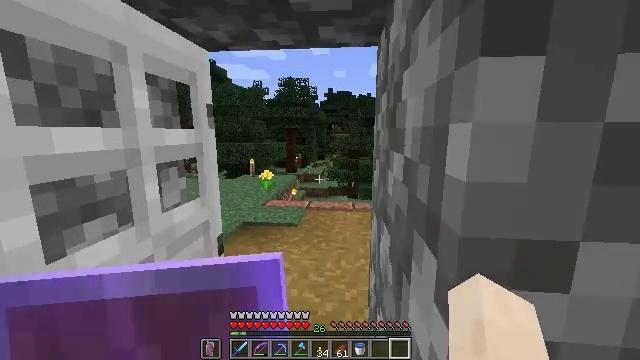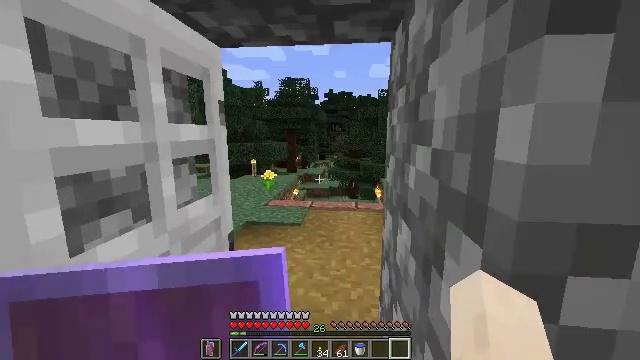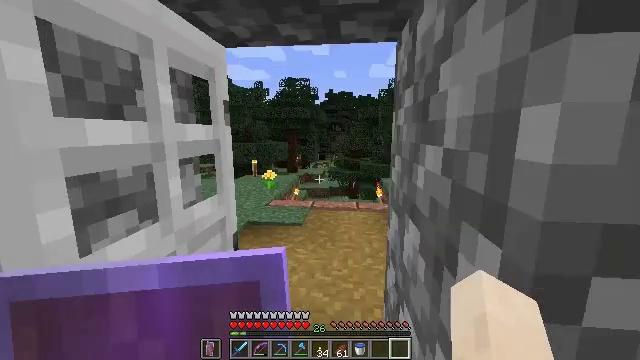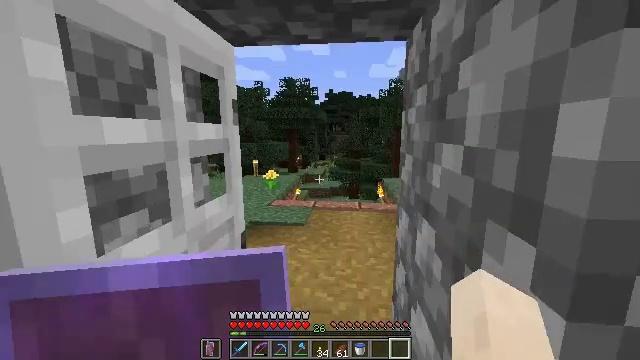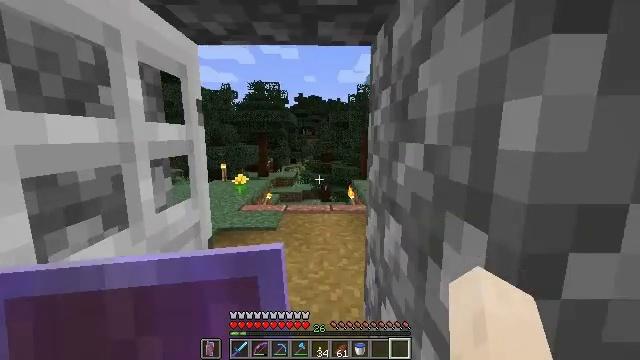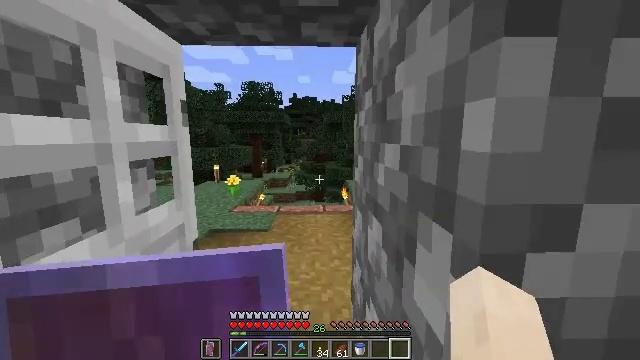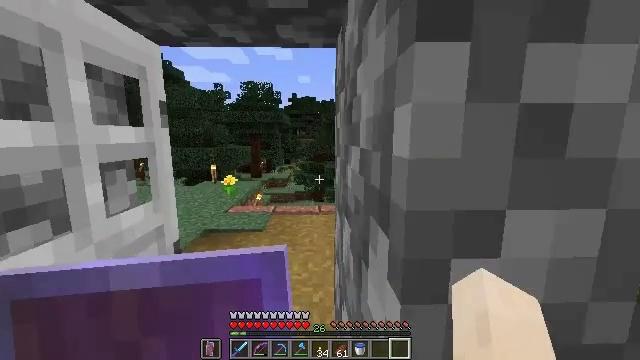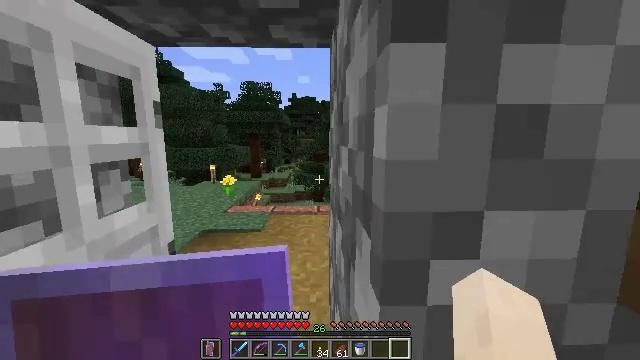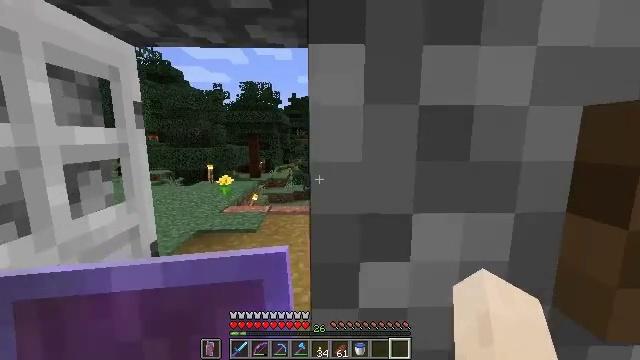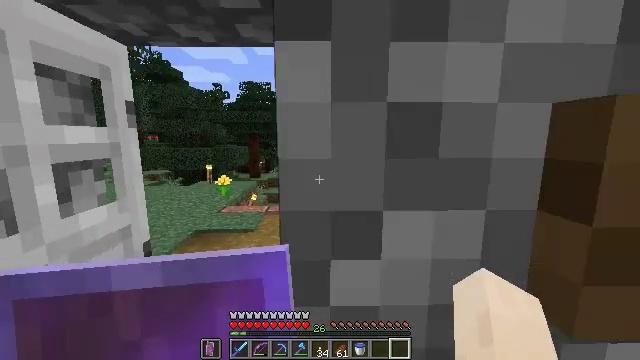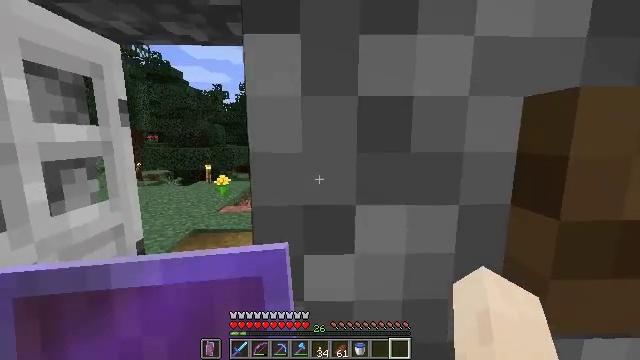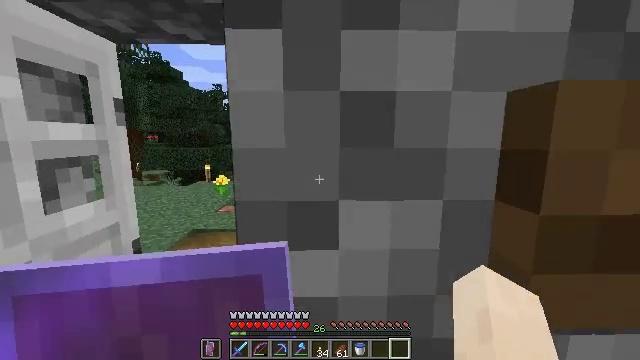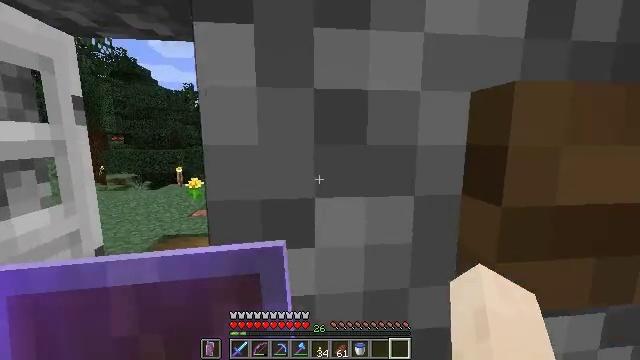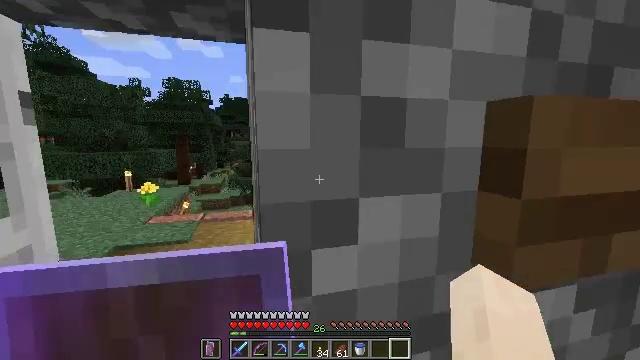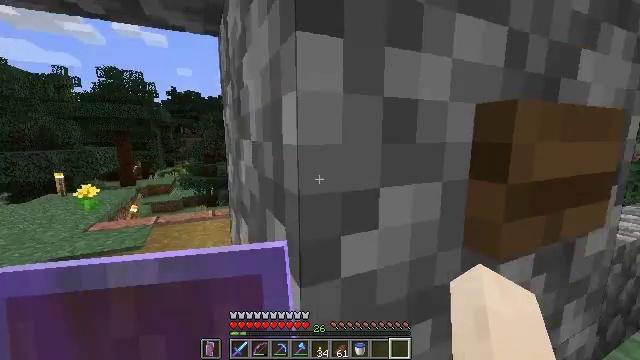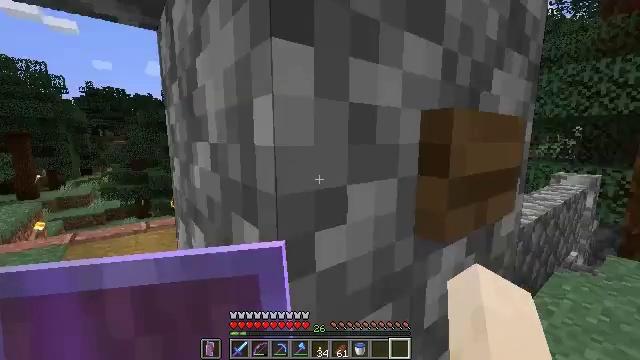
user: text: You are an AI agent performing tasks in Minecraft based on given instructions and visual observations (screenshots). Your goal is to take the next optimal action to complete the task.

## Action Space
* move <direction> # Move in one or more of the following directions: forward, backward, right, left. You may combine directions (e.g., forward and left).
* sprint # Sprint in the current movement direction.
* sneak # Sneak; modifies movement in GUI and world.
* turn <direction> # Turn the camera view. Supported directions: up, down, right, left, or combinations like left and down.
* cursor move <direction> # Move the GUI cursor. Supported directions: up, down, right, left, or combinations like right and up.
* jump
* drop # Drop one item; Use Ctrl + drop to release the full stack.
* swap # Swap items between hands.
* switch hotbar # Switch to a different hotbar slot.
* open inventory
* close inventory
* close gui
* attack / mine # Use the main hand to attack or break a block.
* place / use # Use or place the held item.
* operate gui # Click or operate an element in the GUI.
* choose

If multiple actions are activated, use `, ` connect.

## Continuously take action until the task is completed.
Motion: motion action
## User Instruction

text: Gather grass block for landscaping.
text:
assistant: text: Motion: move forward and move left
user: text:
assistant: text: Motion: move forward and move left
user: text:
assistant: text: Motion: move forward
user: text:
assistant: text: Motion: move forward, sprint, turn right
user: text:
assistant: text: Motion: move forward, sprint, turn right
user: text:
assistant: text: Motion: move forward, sprint
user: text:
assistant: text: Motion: move forward, sprint
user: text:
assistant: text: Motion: move forward, sprint
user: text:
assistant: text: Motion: move forward, sprint
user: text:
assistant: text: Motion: move forward
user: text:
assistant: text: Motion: move forward
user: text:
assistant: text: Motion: move forward and move left, turn right
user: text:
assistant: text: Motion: move forward and move left, turn right
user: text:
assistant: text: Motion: move forward and move left, turn right
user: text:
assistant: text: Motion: move forward and move left, turn right
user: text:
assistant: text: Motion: move left, turn right
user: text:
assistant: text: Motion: move left, turn right
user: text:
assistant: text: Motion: turn right and up
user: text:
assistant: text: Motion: turn right
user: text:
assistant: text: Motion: no_op
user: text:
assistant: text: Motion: no_op
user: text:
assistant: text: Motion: no_op
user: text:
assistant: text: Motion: no_op
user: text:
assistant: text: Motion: no_op
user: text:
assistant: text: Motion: no_op
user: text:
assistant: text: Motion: turn right
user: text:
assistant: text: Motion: turn right
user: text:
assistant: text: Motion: use / place
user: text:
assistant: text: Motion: use / place
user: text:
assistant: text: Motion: no_op